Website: apple
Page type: billing-address
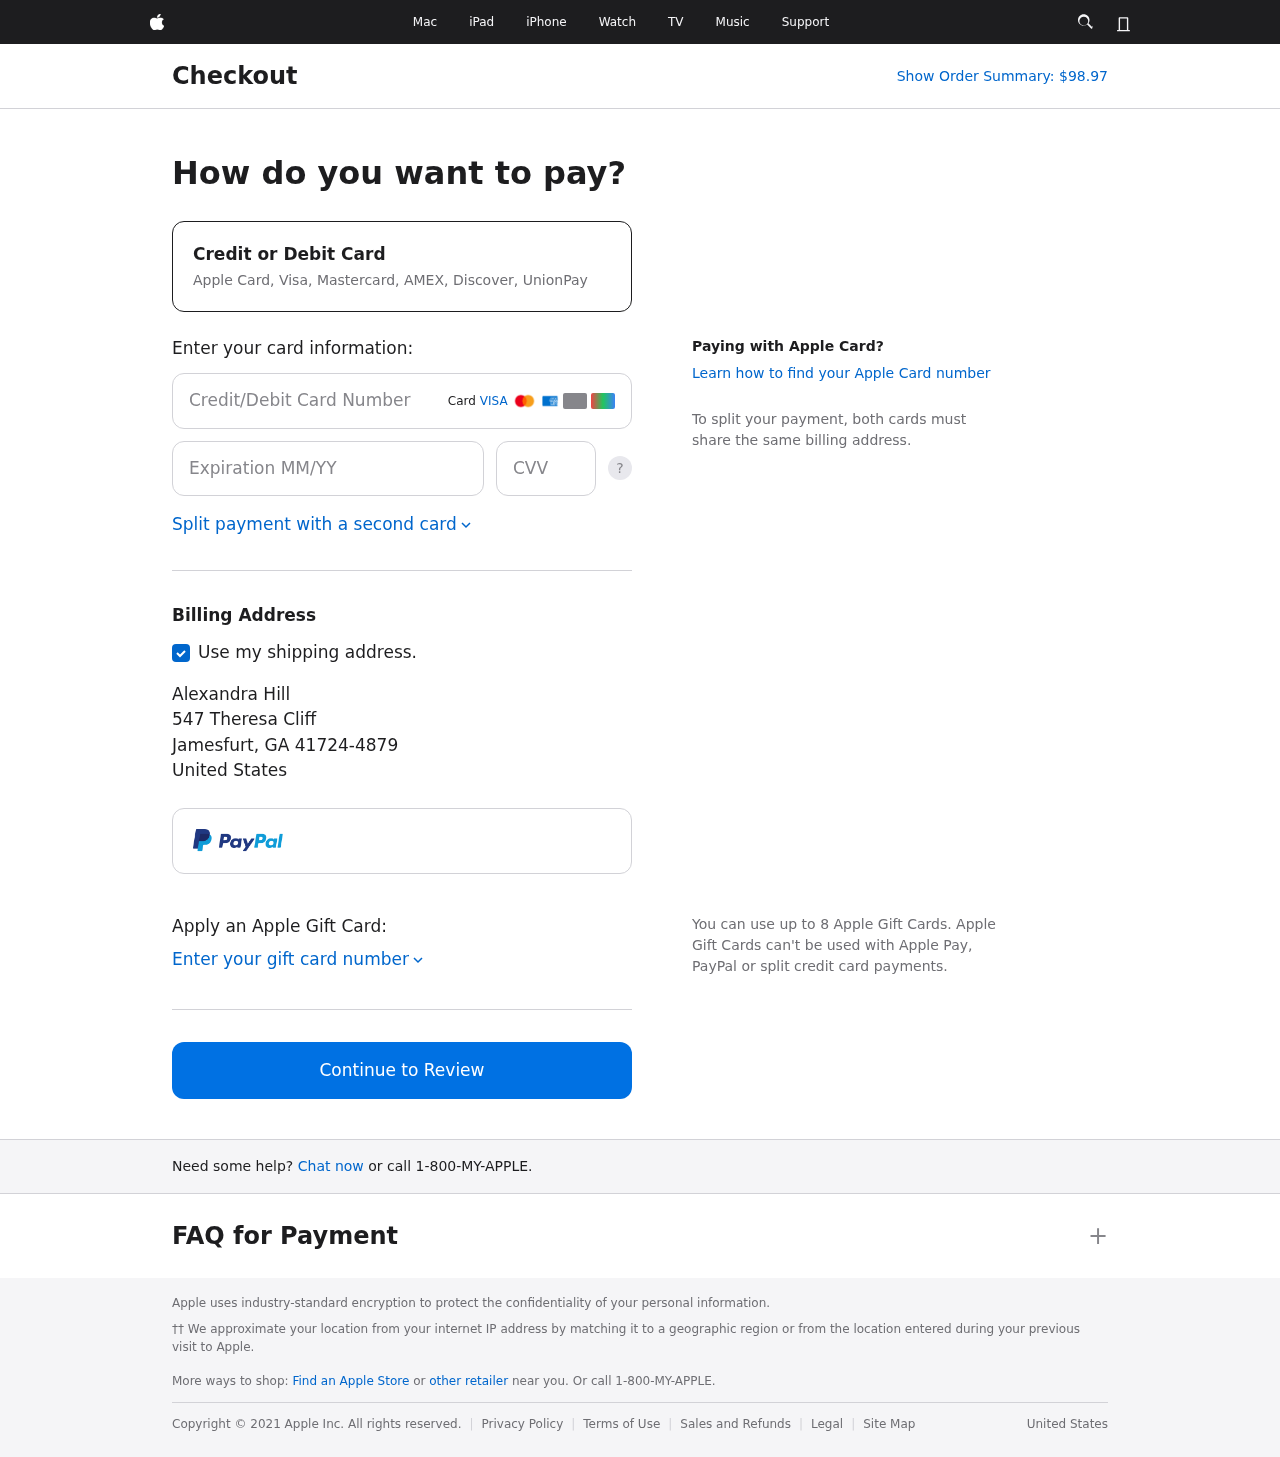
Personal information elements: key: PII_CARD_CVV
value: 854
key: PII_CARD_EXPIRY
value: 03/27
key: PII_CARD_NUMBER
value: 6565 5092 8971 5173
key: PII_CITY
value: Jamesfurt
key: PII_COUNTRY
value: United States
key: PII_FULLNAME
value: Alexandra Hill
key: PII_POSTCODE_FULL
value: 41724-4879
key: PII_STATE_ABBR
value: GA
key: PII_STREET
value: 547 Theresa Cliff
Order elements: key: ORDER_TOTAL
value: Show Order Summary: $98.97